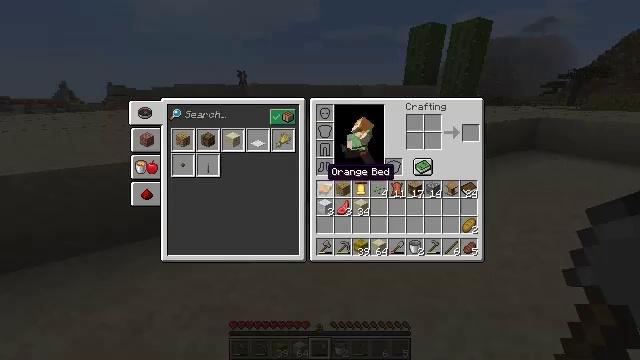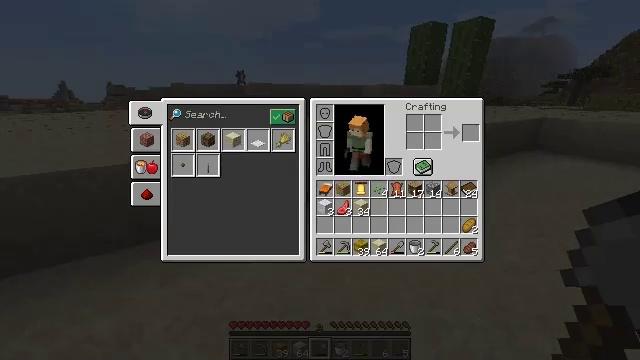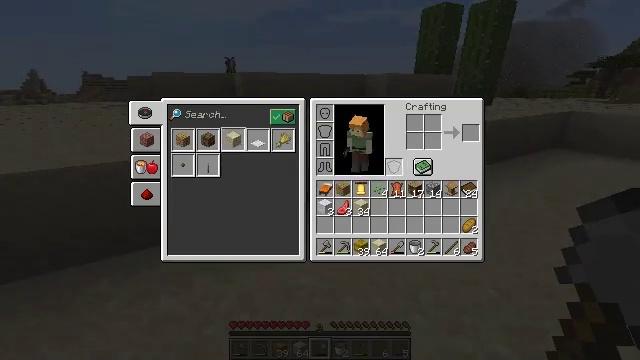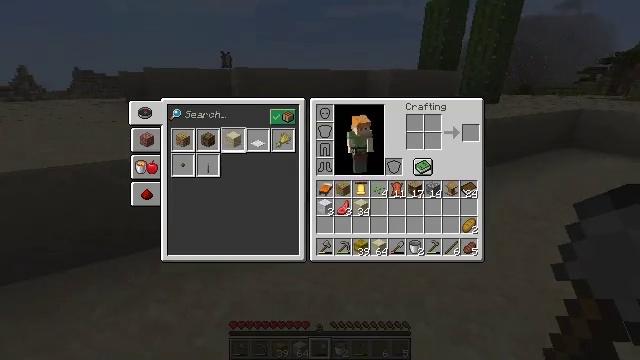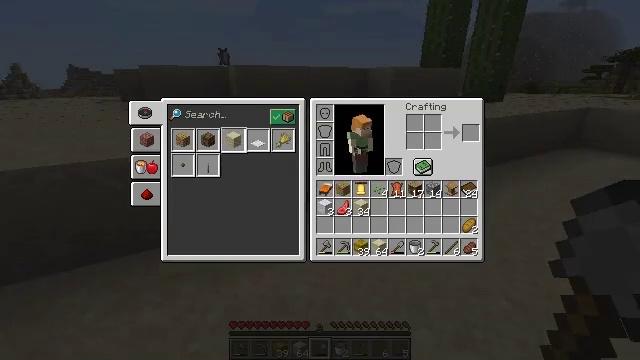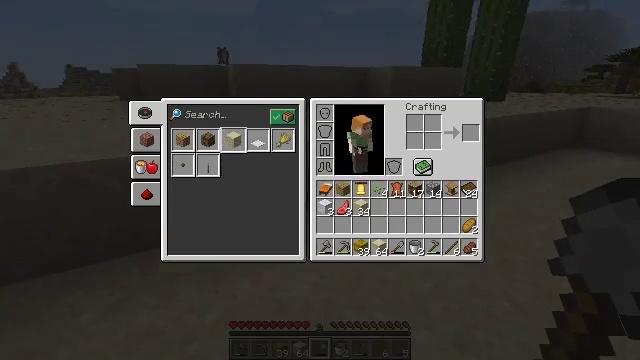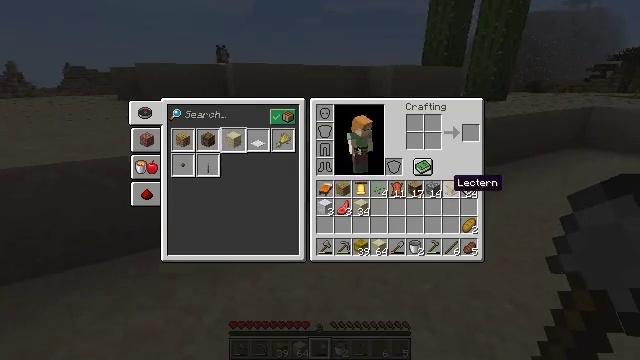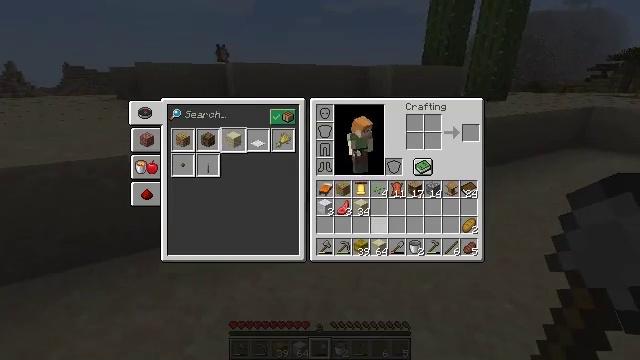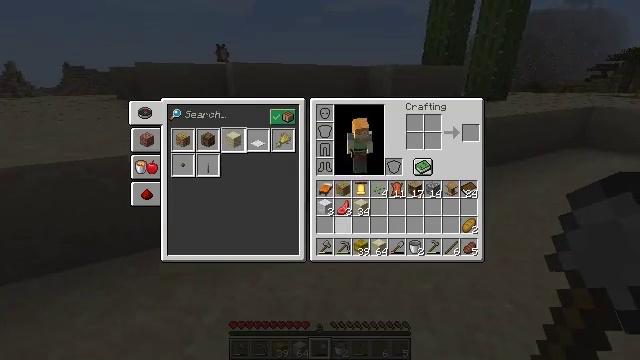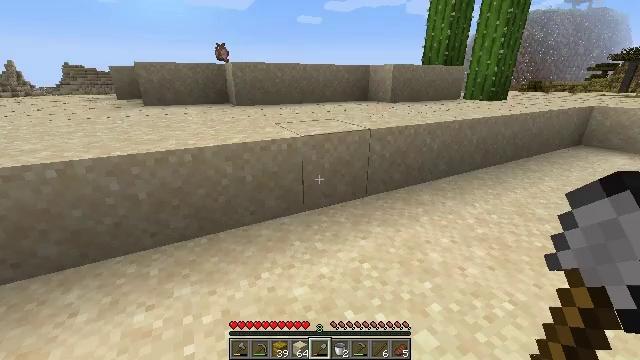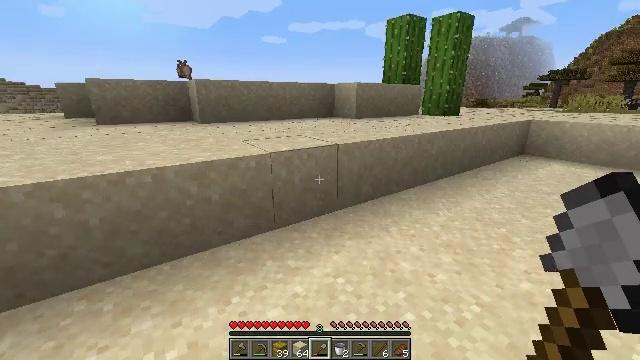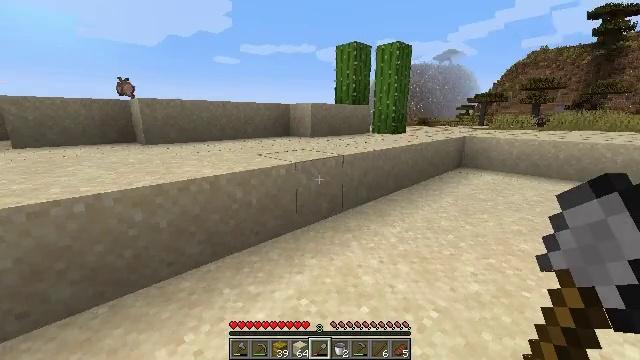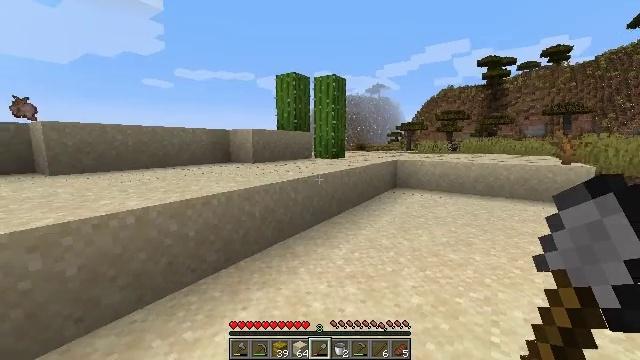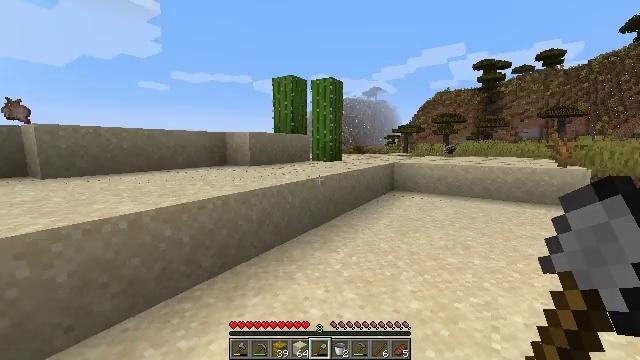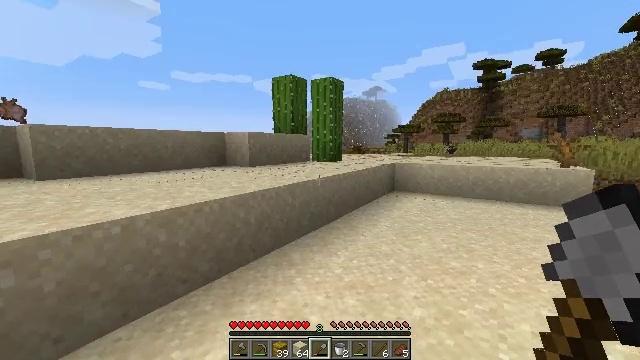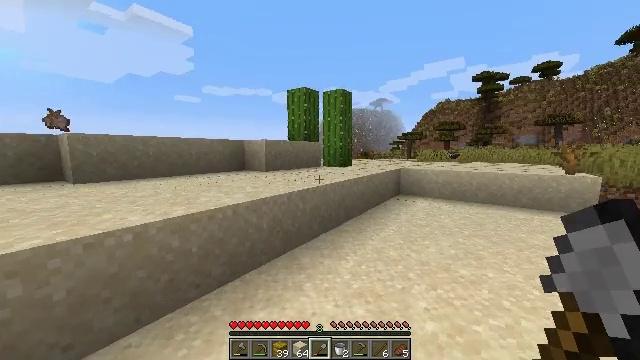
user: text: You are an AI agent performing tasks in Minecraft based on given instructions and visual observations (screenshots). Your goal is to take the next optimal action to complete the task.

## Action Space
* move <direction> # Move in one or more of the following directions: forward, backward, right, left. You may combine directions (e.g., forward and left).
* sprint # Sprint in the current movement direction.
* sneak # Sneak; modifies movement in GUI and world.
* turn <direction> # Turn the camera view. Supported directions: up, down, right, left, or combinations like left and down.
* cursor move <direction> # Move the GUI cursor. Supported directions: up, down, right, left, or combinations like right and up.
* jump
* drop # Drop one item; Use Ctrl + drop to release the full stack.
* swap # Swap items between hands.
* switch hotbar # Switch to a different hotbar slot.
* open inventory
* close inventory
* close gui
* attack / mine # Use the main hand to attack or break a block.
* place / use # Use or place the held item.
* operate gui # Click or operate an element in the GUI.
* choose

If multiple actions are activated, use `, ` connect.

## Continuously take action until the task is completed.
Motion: motion action
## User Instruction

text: Gather cactus by attacking it.
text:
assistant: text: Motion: sprint, open inventory
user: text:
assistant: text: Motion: cursor move right and up, open inventory
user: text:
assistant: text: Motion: cursor move right
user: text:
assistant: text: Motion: cursor move right
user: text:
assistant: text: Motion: cursor move down
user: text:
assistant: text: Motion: cursor move left and down
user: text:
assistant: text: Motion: cursor move left and down
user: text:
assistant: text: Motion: cursor move left and down
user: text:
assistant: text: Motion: no_op
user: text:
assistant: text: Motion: turn right and up
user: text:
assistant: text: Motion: turn right and up
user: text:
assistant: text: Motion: turn right and up
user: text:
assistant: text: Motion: move forward, sprint
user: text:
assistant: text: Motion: move forward, sprint
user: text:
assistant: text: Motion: move forward, sprint, turn left
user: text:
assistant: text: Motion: move forward, sprint, turn left and up
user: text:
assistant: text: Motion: move forward, sprint
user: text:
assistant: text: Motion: move forward, sprint
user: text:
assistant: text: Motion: move forward, sprint, turn left and down
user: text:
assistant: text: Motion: move forward, sprint
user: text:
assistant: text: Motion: move forward, sprint
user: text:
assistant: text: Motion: move forward, sprint
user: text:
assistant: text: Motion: move forward, sprint
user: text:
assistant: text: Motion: move forward, sprint
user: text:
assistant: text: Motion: move forward, sprint
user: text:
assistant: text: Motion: move forward, sprint, turn right, jump, switch to hotbar 1
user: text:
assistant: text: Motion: move forward, sprint, turn right and down, jump, switch to hotbar 1
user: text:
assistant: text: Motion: move forward, sprint, turn right and down, jump, switch to hotbar 1
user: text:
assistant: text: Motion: move forward, sprint, turn right
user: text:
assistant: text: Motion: move forward, sprint, turn down